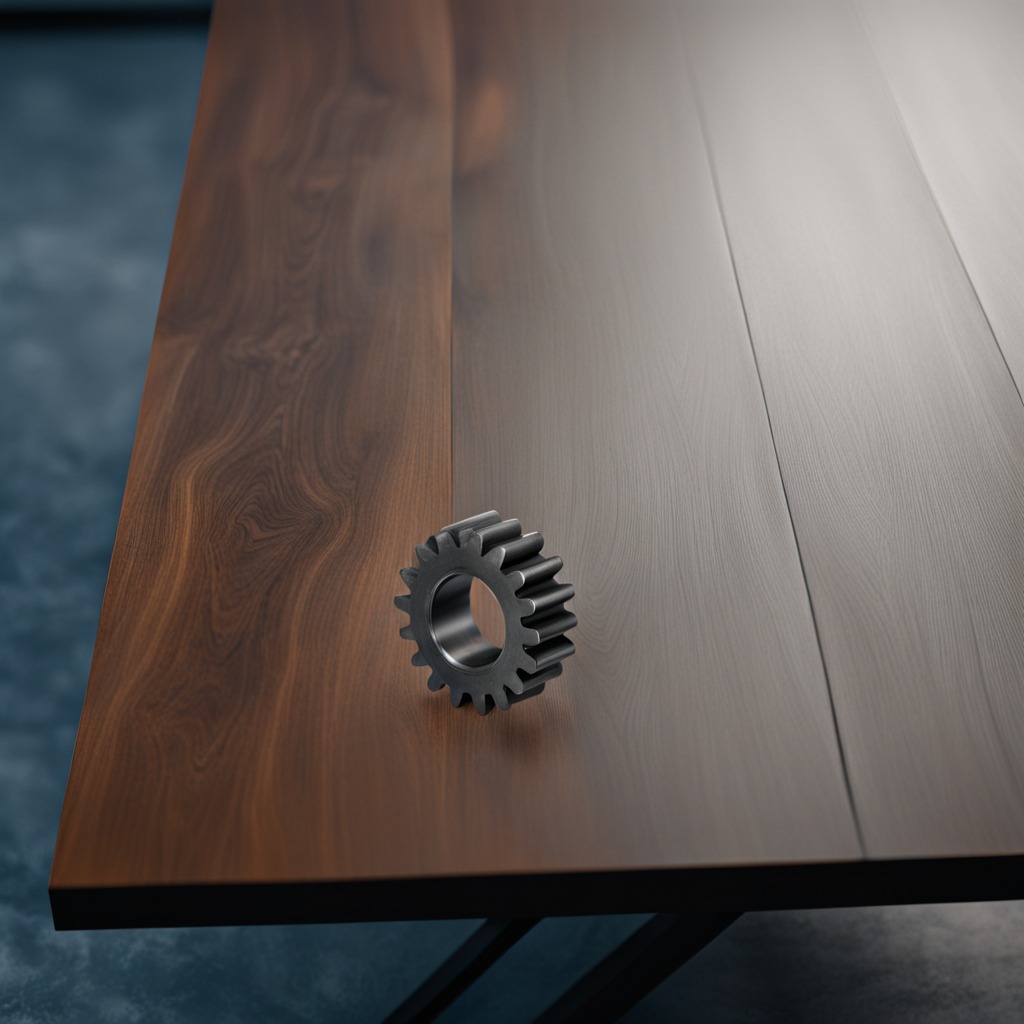
A steel gear with teeth is lying on the table.